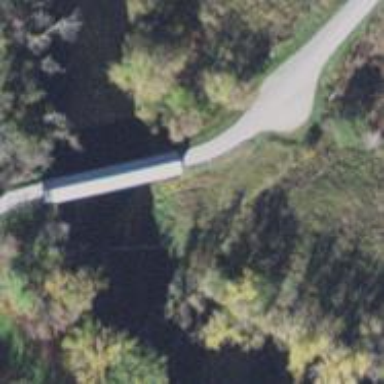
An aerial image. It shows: Covered bridge on unclassified road.